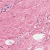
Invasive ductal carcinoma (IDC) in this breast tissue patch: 0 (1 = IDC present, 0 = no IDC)